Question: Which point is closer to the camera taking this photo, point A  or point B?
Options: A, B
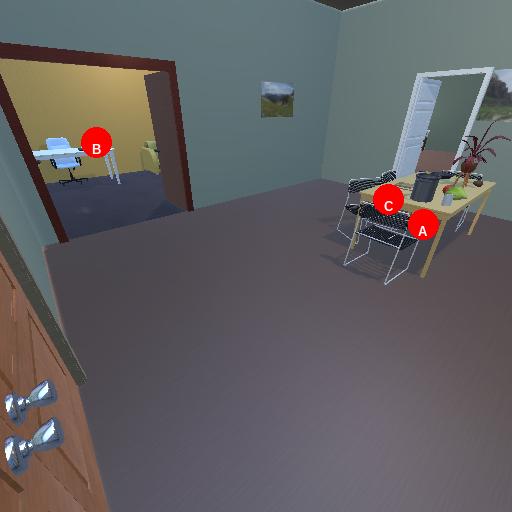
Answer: A